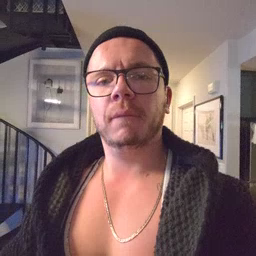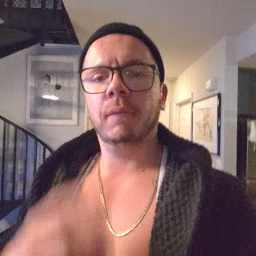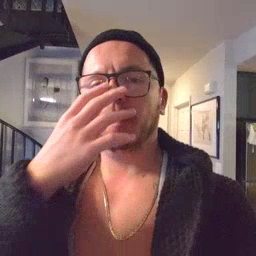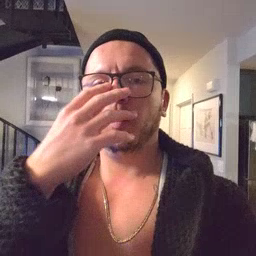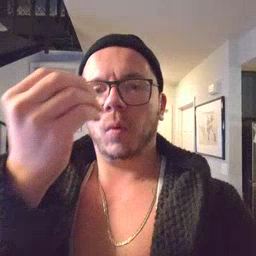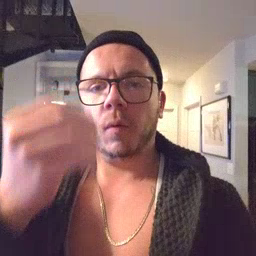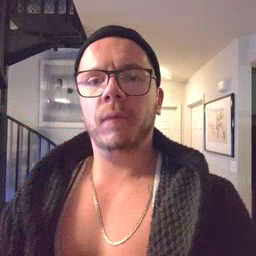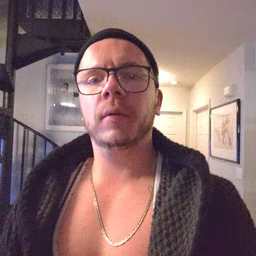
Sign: wolf